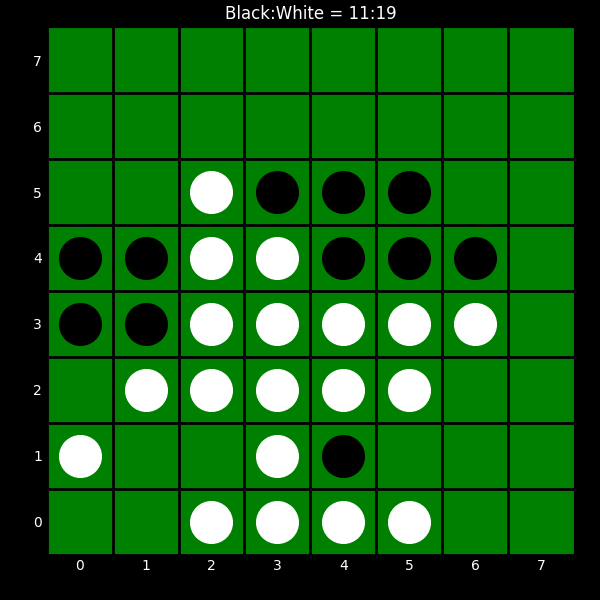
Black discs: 11
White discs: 19